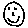
Label: smiley face